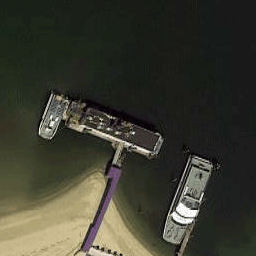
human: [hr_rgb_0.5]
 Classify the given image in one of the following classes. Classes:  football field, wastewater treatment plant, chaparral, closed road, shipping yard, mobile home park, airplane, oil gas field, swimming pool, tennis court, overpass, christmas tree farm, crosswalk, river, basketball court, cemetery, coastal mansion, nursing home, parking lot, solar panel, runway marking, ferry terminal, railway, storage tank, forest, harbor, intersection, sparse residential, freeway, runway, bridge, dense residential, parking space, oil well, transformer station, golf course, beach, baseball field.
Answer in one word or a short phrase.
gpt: ferry terminal